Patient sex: M
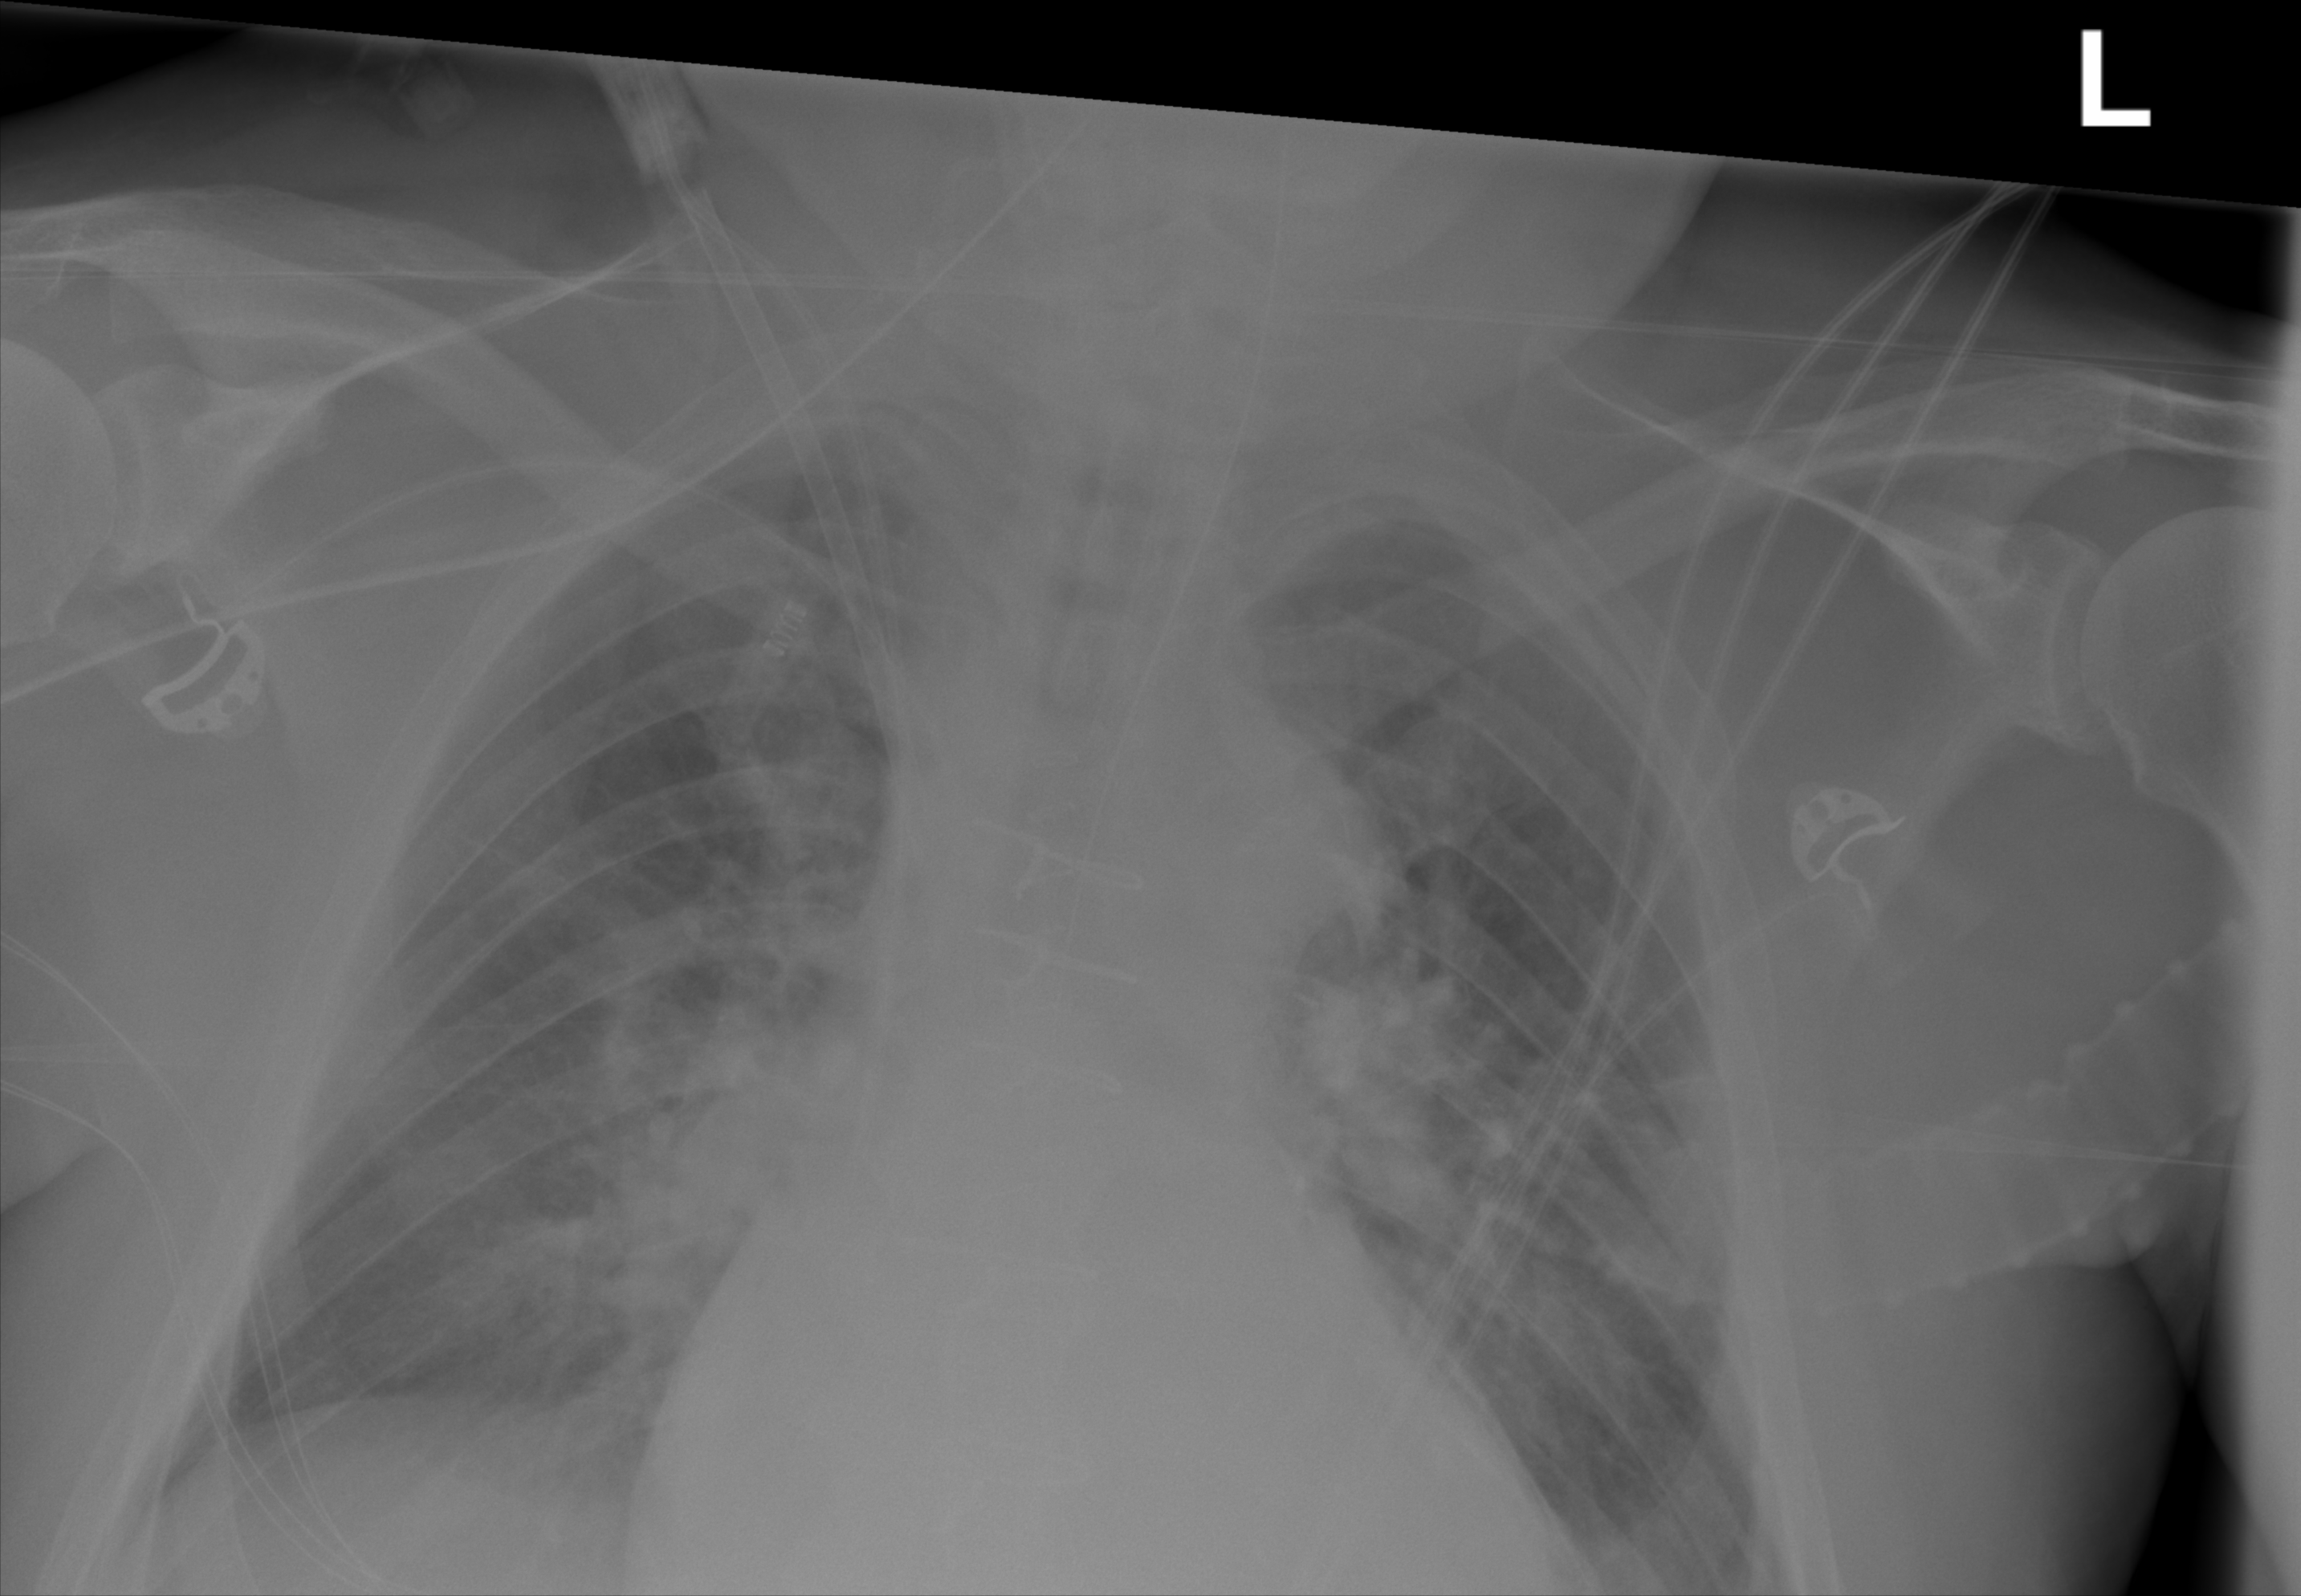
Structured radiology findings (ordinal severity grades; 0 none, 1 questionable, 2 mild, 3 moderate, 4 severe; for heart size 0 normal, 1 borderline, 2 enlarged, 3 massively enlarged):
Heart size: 1
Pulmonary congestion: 2
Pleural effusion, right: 0
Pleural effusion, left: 0
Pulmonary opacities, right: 0
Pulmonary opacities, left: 0
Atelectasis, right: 2
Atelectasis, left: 2